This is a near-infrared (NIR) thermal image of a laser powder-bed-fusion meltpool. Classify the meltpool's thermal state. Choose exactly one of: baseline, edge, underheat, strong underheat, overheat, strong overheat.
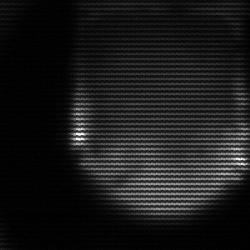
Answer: edge